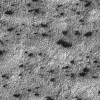
Atmospheric dust classification: not_dusty